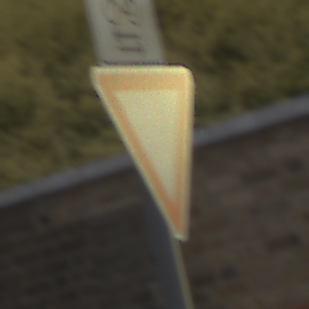
Verkehrszeichen: VorfahrtGewaehren
Zusatzzeichen oben: RichtungsangabeDurchPfeile9
Umgebung: Outdoor, Urban
Tageszeit: MorningAfternoon
Wetter: Overcast
Licht: Natural
Jahreszeit: NotSpecified
Kontrast: LowContrast